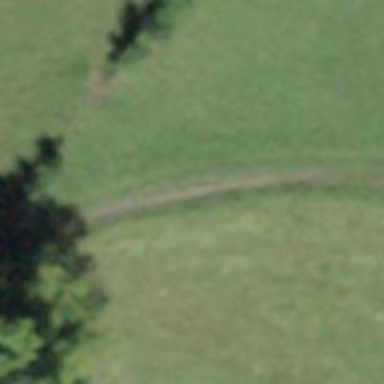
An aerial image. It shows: Track with grade 5 tracktype.